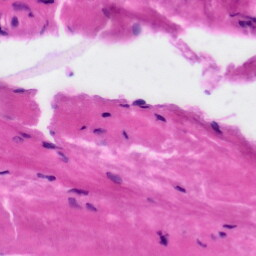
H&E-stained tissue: Tonsil